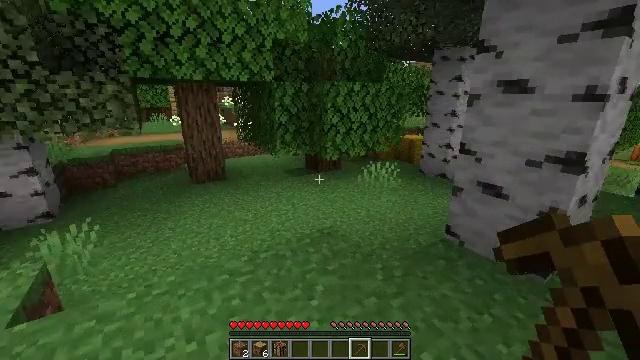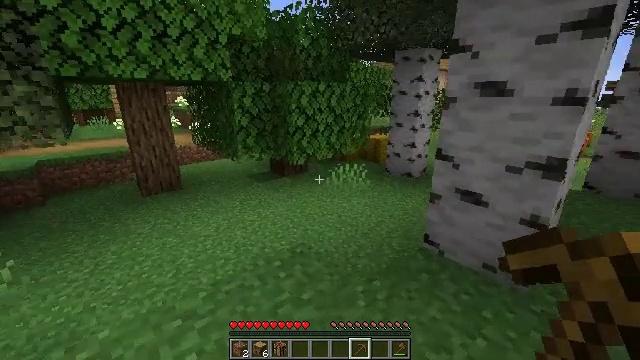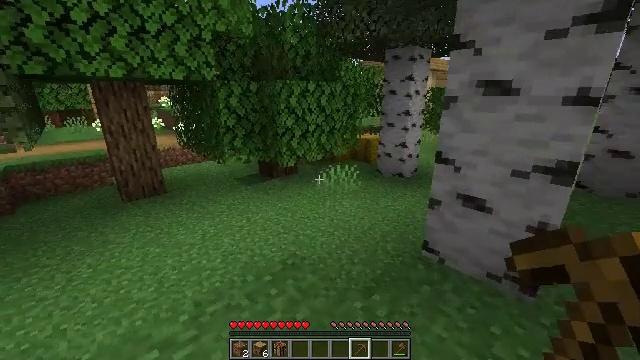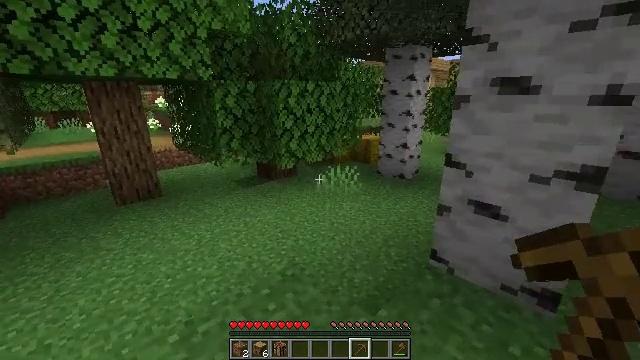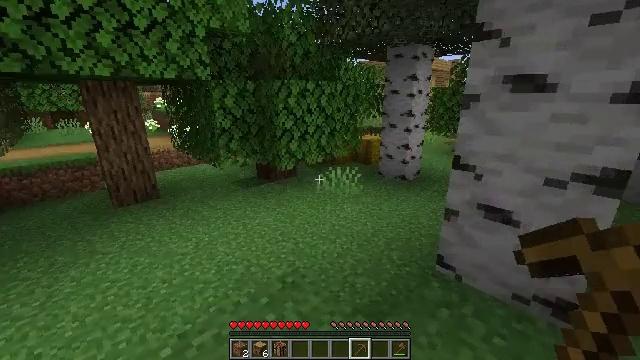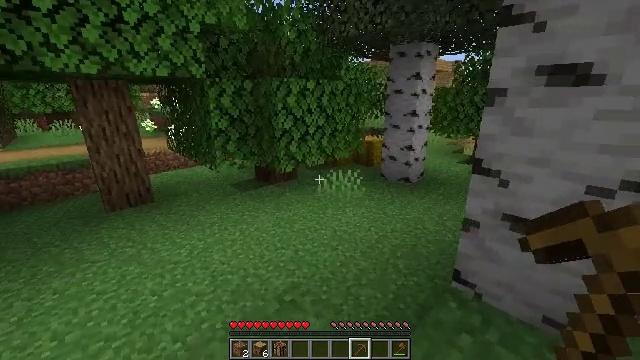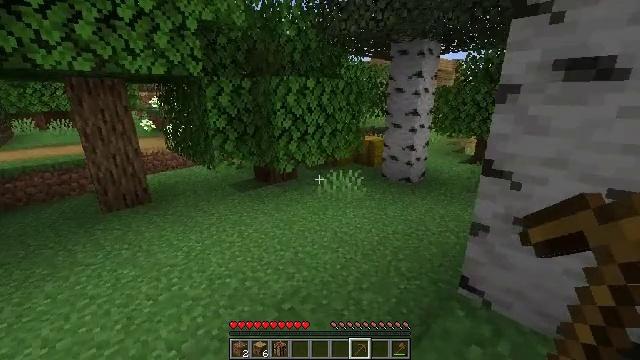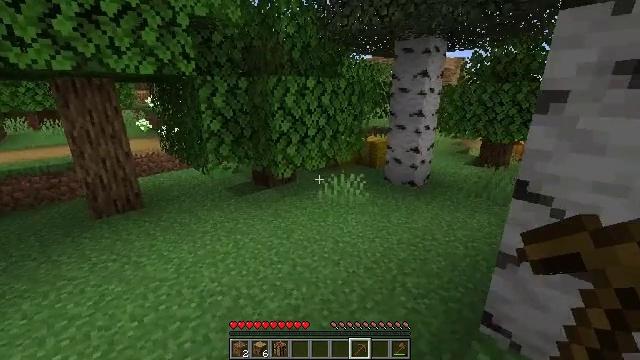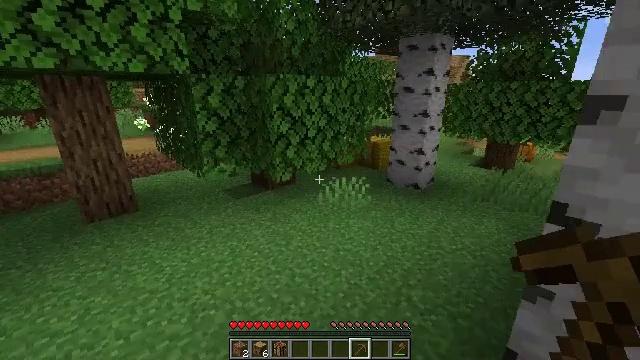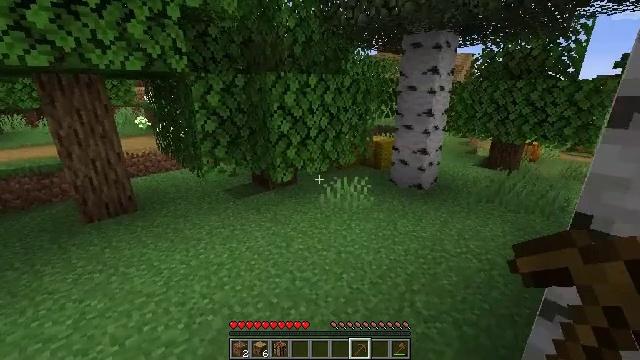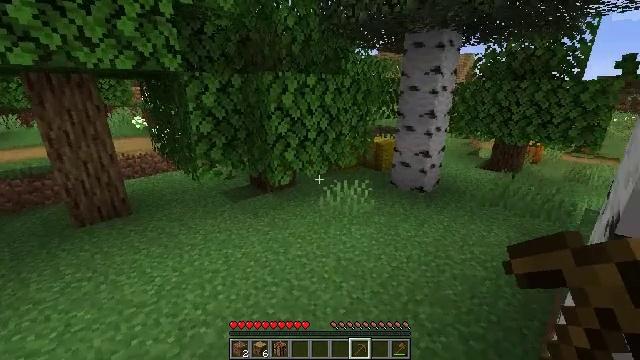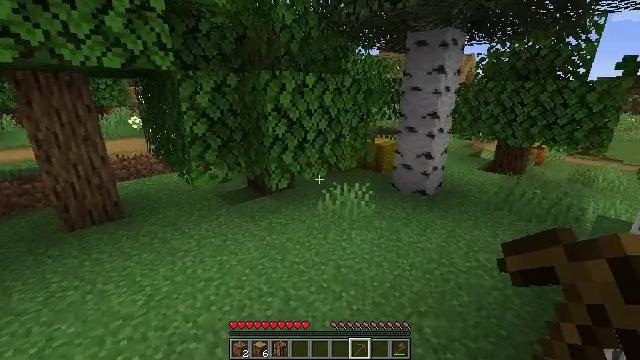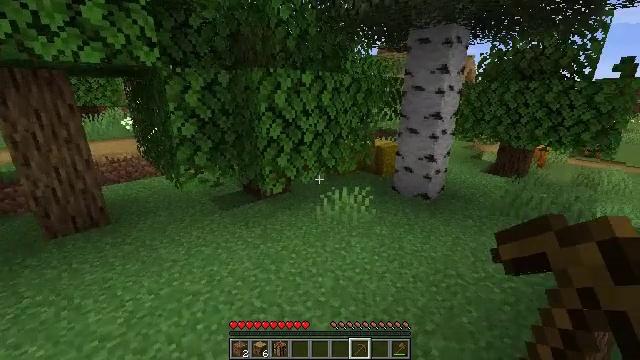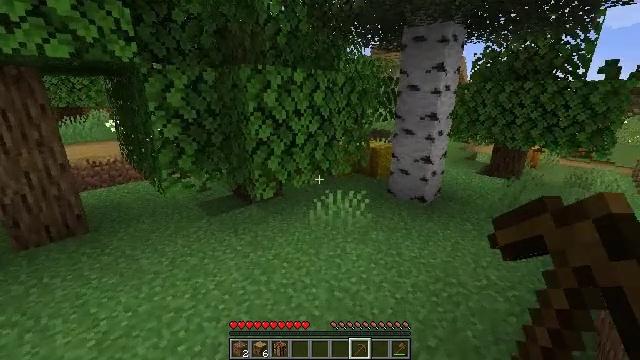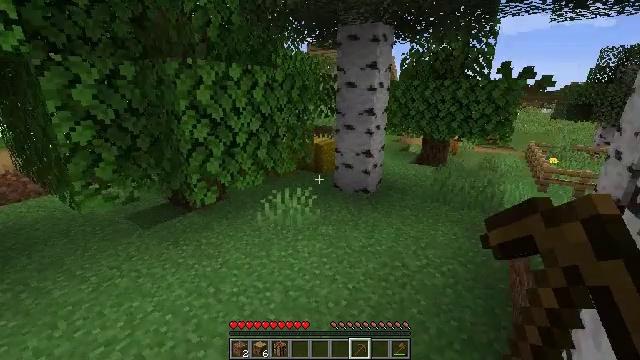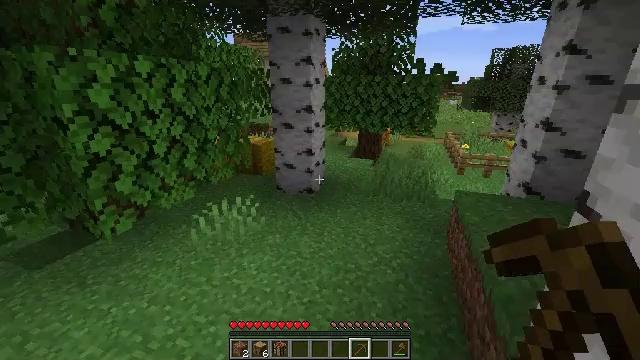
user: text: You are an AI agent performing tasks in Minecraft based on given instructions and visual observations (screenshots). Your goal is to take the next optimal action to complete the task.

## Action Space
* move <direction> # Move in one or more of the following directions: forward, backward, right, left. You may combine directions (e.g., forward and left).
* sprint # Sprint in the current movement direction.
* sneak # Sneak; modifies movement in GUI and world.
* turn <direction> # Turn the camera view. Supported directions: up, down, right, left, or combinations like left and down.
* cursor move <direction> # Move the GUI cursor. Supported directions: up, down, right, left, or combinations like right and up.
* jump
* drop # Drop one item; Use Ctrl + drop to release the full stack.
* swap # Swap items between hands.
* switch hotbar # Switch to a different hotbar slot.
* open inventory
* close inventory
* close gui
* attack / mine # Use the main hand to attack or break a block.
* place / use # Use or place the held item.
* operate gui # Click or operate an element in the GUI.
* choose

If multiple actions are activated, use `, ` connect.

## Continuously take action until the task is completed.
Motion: motion action
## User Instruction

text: Remove the grass path from the ground.
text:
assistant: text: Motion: move forward, turn right
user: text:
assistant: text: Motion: move forward, turn right
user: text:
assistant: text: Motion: move forward
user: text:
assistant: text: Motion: move forward
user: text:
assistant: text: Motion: move forward
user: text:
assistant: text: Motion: move forward
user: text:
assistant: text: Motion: move forward
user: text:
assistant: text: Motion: move forward
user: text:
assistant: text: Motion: move forward
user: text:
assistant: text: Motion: move forward
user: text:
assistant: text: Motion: move forward
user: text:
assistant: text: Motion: move forward
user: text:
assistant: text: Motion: move forward, turn right
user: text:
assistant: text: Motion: move forward, turn right
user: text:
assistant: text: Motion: move forward, turn right
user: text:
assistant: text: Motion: move forward, turn right
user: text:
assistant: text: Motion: move forward
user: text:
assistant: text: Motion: move forward
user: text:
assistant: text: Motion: move forward
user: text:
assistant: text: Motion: move forward
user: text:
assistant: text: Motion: move forward
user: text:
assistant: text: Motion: move forward
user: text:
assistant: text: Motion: move forward
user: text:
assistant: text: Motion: move forward and move right
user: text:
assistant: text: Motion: move forward and move right
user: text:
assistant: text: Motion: move forward and move right
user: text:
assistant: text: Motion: move forward
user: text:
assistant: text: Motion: move forward
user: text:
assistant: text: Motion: move forward
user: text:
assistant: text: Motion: move forward